Question: That plugin was able to arrange elements to remove empty spaces between them.
Example:

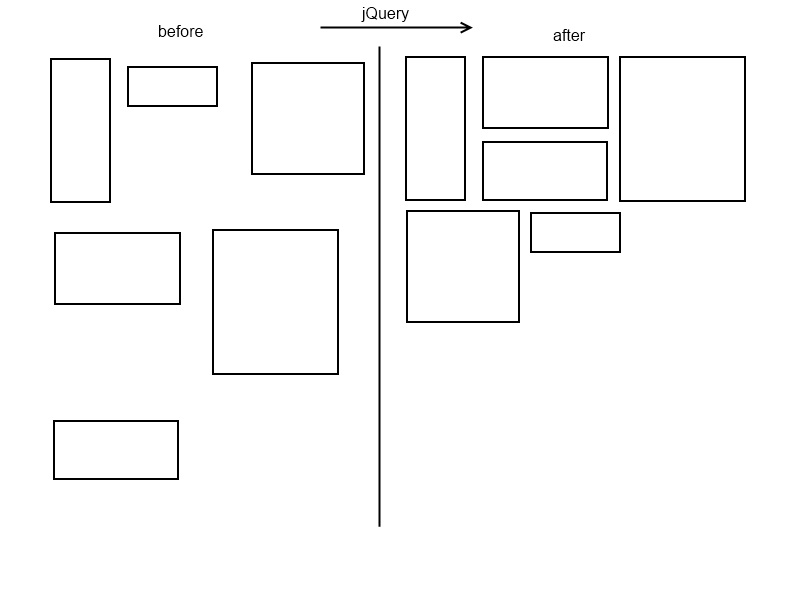
Answer: Masonry, if I'm not mistaken. Here's an url: <URL>
Cheers.